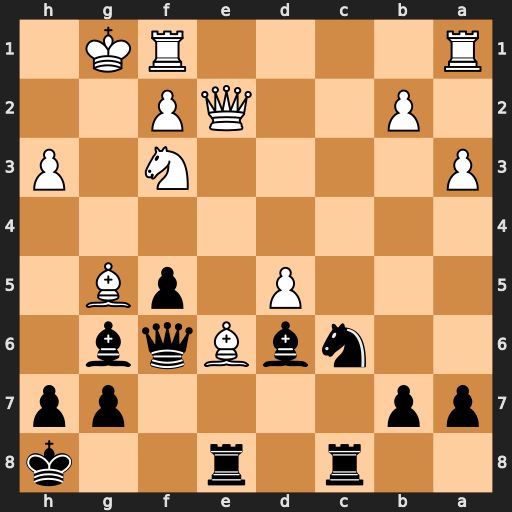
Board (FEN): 2r1r2k/pp4pp/2nbBqb1/3P1pB1/8/P4N1P/1P2QP2/R4RK1
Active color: b
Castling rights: -
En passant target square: -
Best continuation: Nd4 Bxf6 Nxe2+